Question: I'm not sure what is the elegant way to pass server variables in to my Model.
For example, i have an id of user that has to be implemented on my Model. But seems like Backbone with require are not able to do that.
My two options are:
1. Get a json file with Ajax.
2. Add the variable on my index.php as a global.
Someone know if exists a other way. Native on the clases?
---
Trying to make work the example of backbonetutorials. I am not able to throw a callback when the method fetch().
'''
$(document).ready(function() {
var Timer = Backbone.Model.extend({
urlRoot : 'timeserver/',
defaults: {
name: '',
email: ''
}
});
var timer = new Timer({id:1});
timer.fetch({
success: function(data) {
alert('success')
},
fail: function(model, response) {
alert('fail');
},
sync: function(data) {
alert('sync')
}
});
});
'''
The ajax request it has been threw. But does not work at all. Because any alert its dispatched.

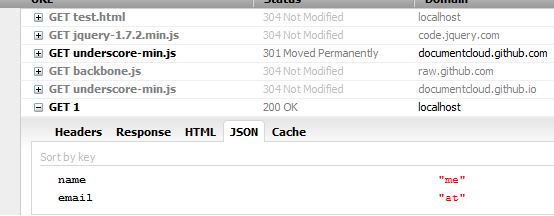
Answer: '''
var UserModel = Backbone.Model.extend({
urlRoot: '/user',
defaults: {
name: '',
email: ''
}
});
// Here we have set the 'id' of the model
var user = new Usermodel({id: 1});
// The fetch below will perform GET /user/1
// The server should return the id, name and email from the database
user.fetch({
success: function (user) {
console.log(user);
}
})
'''
The server will reply with a json object then you can leave the rendering part for your backbone. Based on a template for the user.
You may also want to check these out: <URL>